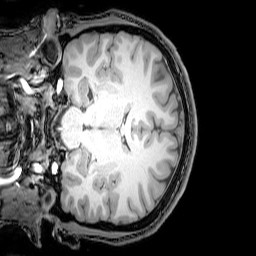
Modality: T1w
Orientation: coronal
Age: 24
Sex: male
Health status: healthy
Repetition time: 0.081 s
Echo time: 0.037 s